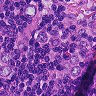
Metastatic tissue present: yes